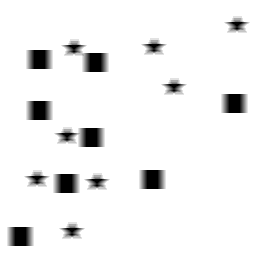
Squares: 8
Triangles: 0
Stars: 8
Total shapes: 16